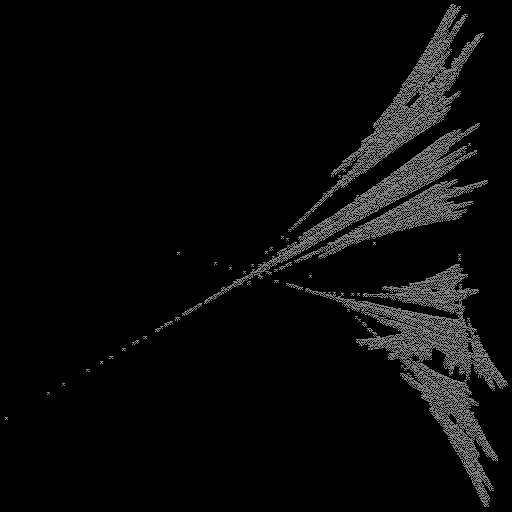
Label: ginkgo